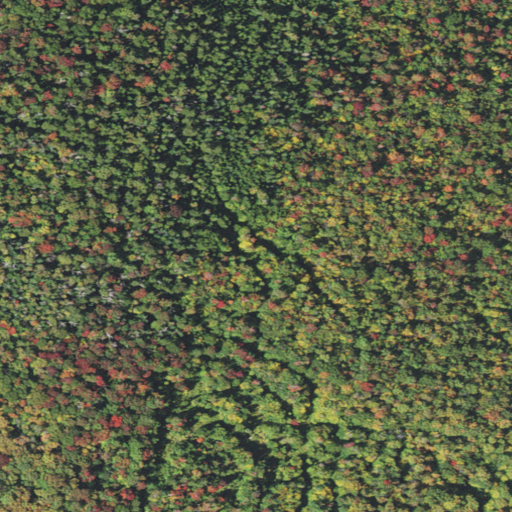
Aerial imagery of mountain in Vermont named Hedgehog Hill containing deciduous forest, mixed forest, and evergreen forest